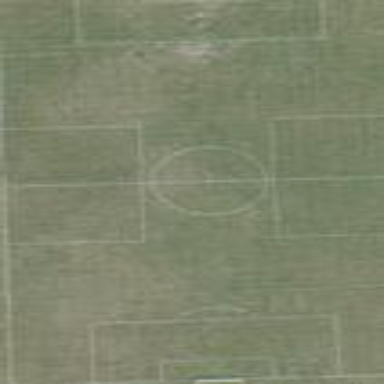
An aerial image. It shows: Soccer pitch for leisureland activities.